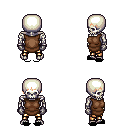
a pixel art fantasy rpg character, male body template, skeleton, brown tunic, gold greaves, plain hairstyle, metal gloves, black slippers, four views (front, back, left, right), 2x2 character sprite sheet, small pixel art, hard edges, no anti-aliasing